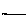
Label: line